Question: I am trying to produce a Heatmap with R plotly. This is the reproducible example:
'''
test <- structure(list(s1 = c(0L, 0L, 1L, 0L, 1L, 1L), s2 = c(1L, 1L,
0L, 1L, 0L, 0L), s3 = c(0L, 0L, 0L, 0L, 0L, 0L), s4 = c(0L, 0L,
0L, 0L, 0L, 0L), s5 = c(0L, 0L, 0L, 0L, 0L, 0L), s6 = c(0L, 0L,
0L, 0L, 0L, 0L)), .Names = c("s1", "s2", "s3", "s4", "s5", "s6"
), row.names = c("5HT2 type receptor mediated signaling pathway",
"5HT3 type receptor mediated signaling pathway", "5-Hydroxytryptamine degredation",
"Alpha adrenergic receptor signaling pathway", "Alzheimer disease-amyloid secretase pathway",
"Angiogenesis"), class = "data.frame")
'''
And the code to produce the heatmap in plotly:
'''
f1 <- list(
family = "Arial, sans-serif",
size = 5,
color = "lightgrey")
f2 <- list(
family = "Old Standard TT, serif",
size = 10,
color = "black")
a <- list(
title = "",
titlefont = f1,
showticklabels = TRUE,
tickangle = 45,
tickfont = f2,
exponentformat = "E")
plot_ly(z = as.matrix(test),
zmin=0,
zmax=1,
x = colnames(test),
xgap = 2,
y = rownames(test),
ygap =2,
type = "heatmap",
colorbar=list(ypad = 30, tickmode="array", tickvals = c(0,1), color = 2, autocolorscale = F )) %>%
layout(xaxis = a,
margin = list(l =500, r = 10, b = 200, t = 10))
'''

As you see, the produced plot has a scale that is continuous. I have found this <URL> where the author asked a similar question. I tried to replicate the solutions provided by the answers but I couldn't get to the bottom of it. Could you please tell me how to set the scale to discrete instead of continuous color ?
Thanks
EDIT1: Added "a" variable definition
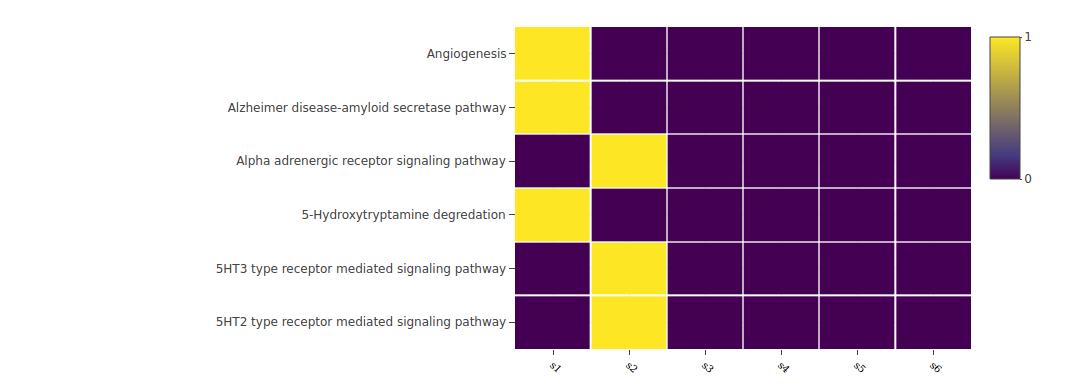
Answer: You need to define a color scale as follows:
'''
colorScale <- data.frame(z=c(0,0.5,0.5,1),col=c("#440053","#440053","#FDE624","#FDE624"))
colorScale$col <- as.character(colorScale$col)
plot_ly(z = as.matrix(test),
x = colnames(test),
xgap = 2,
y = rownames(test),
ygap =2,
type = "heatmap",
colorscale=colorScale ,
colorbar=list(ypad = 30, tickvals=c(0.25,0.75), ticktext=c(0,1))) %>%
layout(xaxis = a,
margin = list(l =500, r = 10, b = 200, t = 10))
'''
<URL>